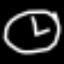
Label: clock